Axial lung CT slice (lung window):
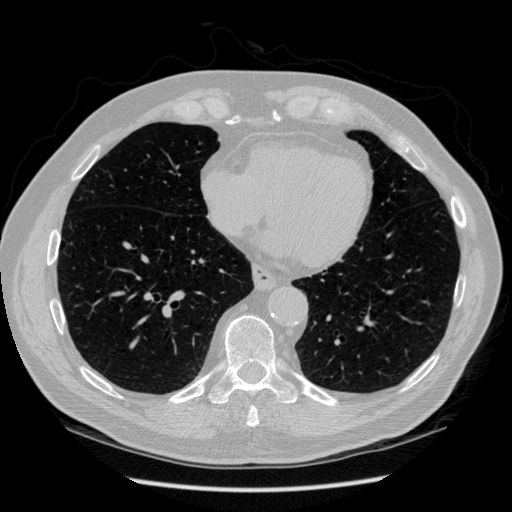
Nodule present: no